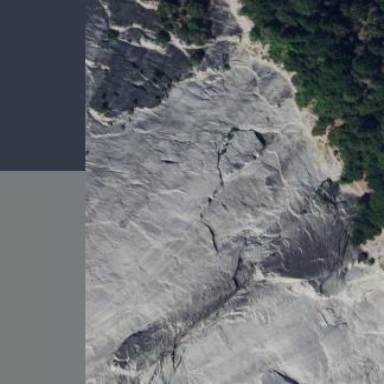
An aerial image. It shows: Natural rock formation.